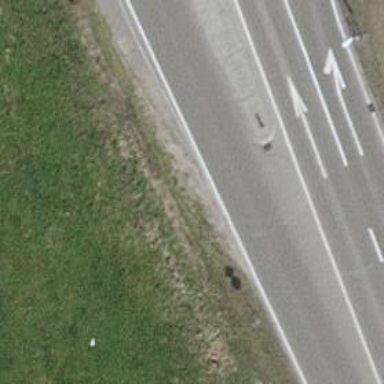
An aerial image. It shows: Secondary road with asphalt surface.